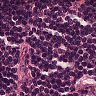
Metastatic tissue present: no